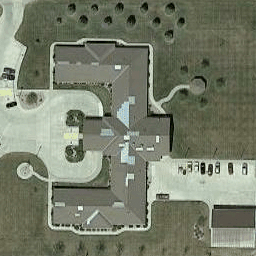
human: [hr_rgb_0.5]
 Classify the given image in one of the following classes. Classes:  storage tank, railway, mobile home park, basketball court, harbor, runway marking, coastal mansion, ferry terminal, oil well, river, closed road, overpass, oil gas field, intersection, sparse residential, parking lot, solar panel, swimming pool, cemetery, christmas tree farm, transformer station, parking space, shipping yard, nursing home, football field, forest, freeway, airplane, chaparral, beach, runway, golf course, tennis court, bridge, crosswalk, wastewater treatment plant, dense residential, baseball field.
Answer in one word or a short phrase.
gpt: nursing home